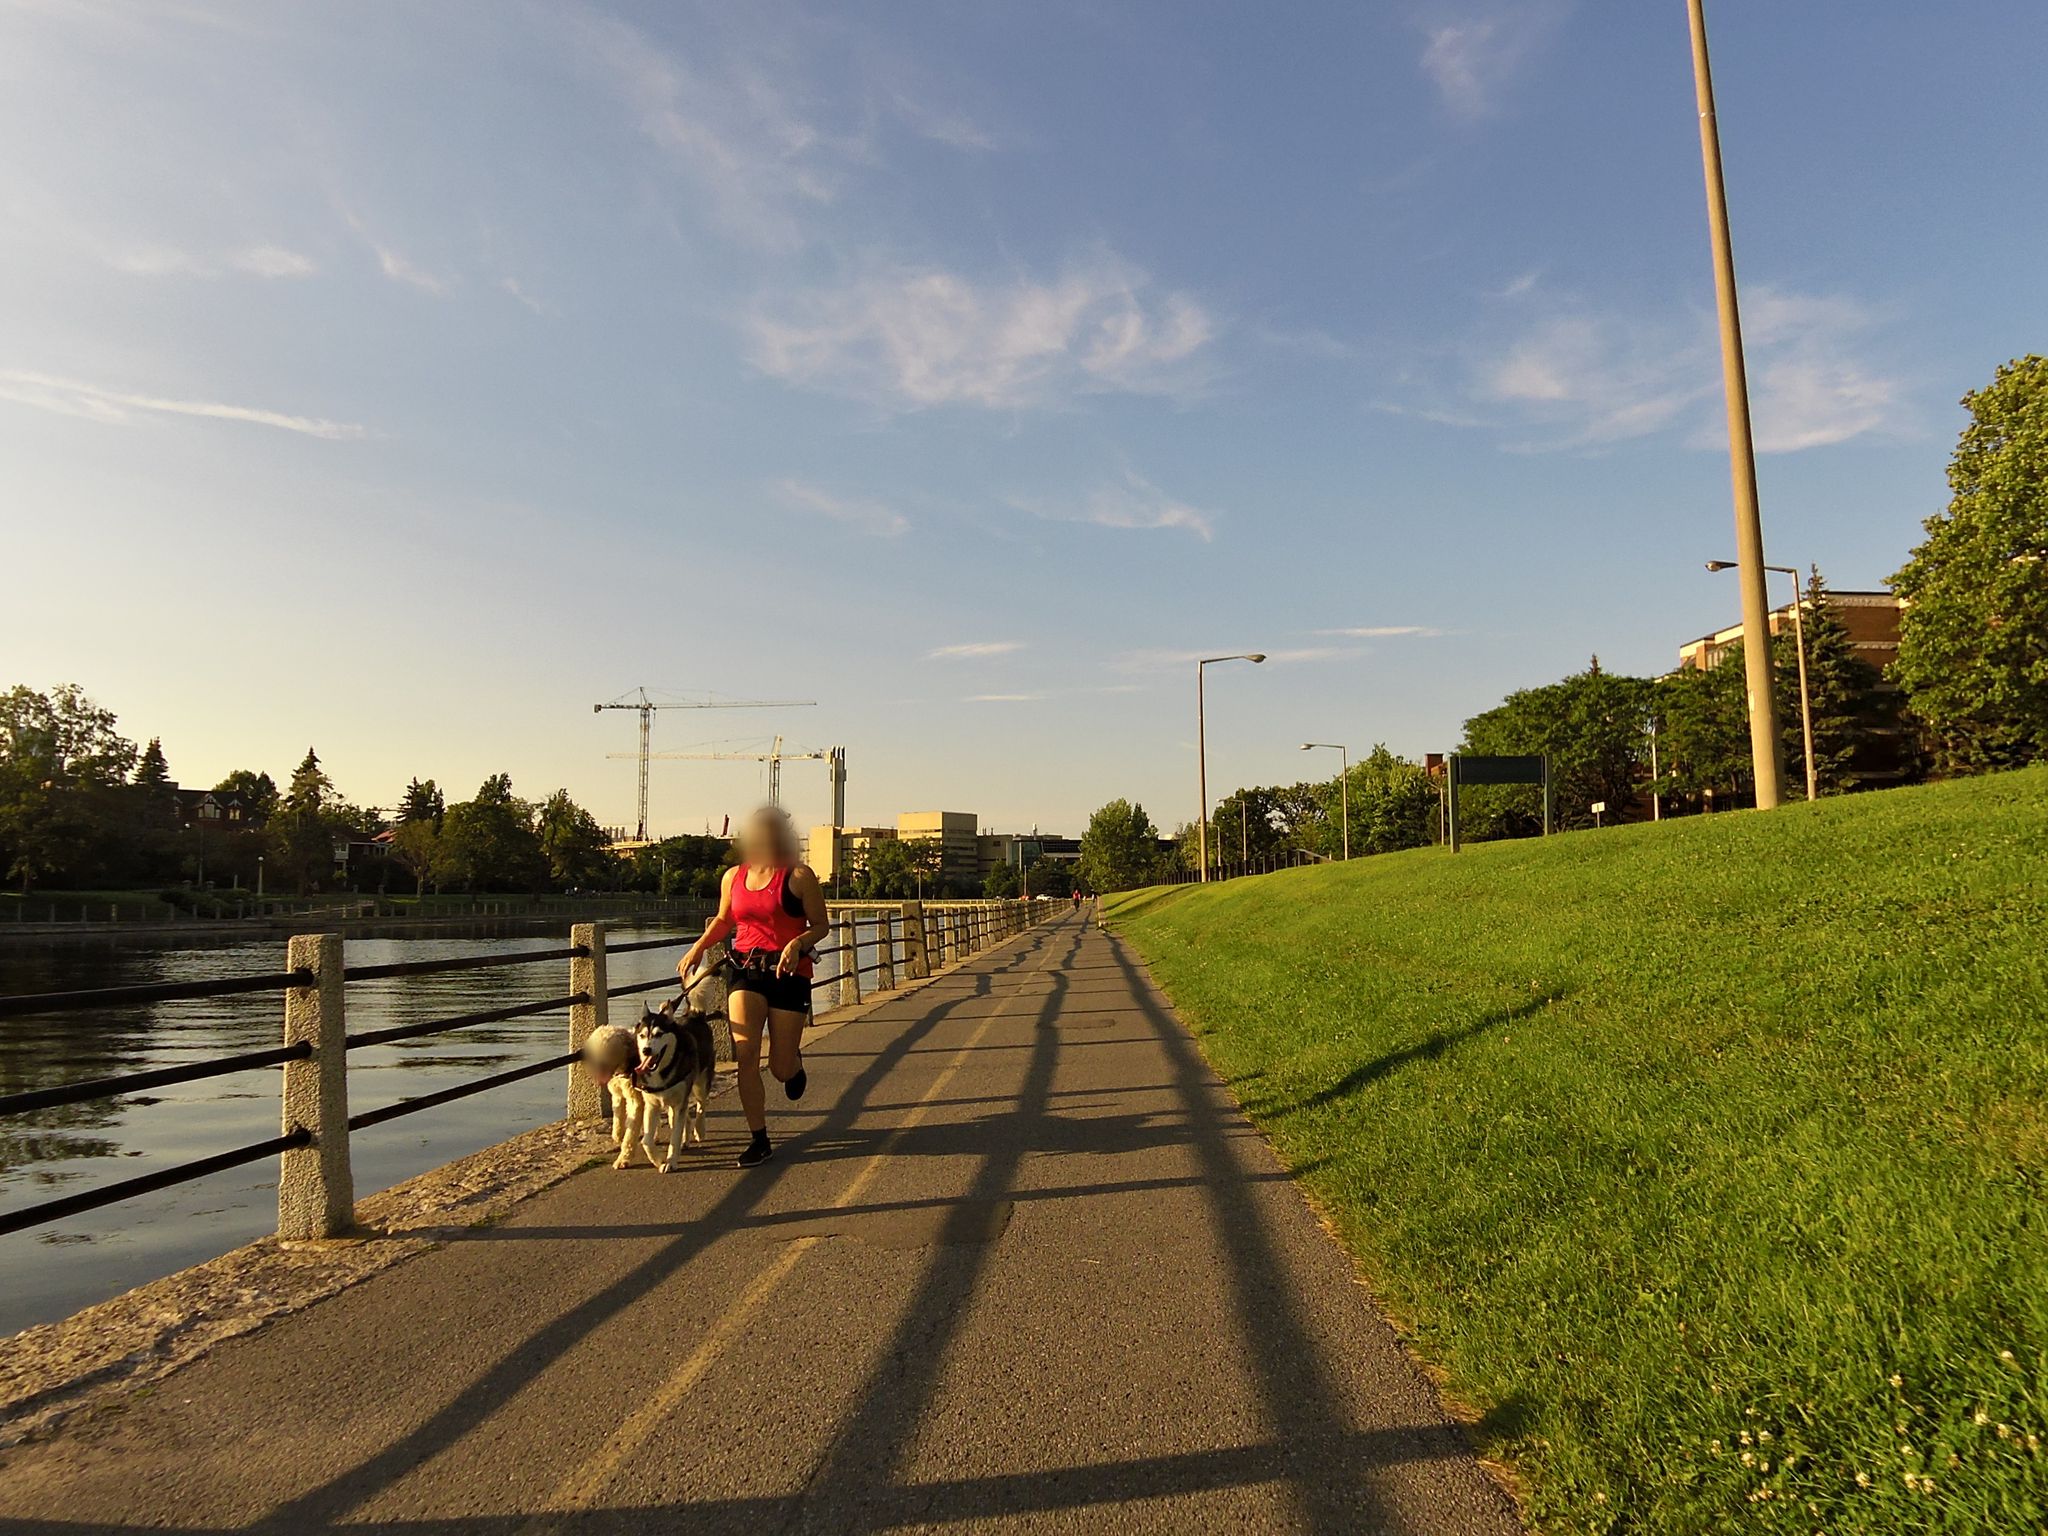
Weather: clear
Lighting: day
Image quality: good
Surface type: walking surface
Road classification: cycleway
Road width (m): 2.5, 3
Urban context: urban centre
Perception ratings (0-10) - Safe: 6, Lively: 7.68, Beautiful: 6.35, Boring: 1.53, Depressing: 2.36, Wealthy: 3.26